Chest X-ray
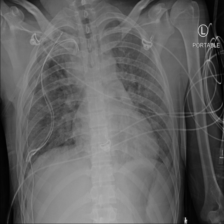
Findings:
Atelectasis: negative
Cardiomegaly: negative
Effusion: negative
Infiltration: negative
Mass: negative
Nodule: negative
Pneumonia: negative
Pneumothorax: negative
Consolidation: negative
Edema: negative
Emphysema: negative
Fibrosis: negative
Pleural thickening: negative
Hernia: negative